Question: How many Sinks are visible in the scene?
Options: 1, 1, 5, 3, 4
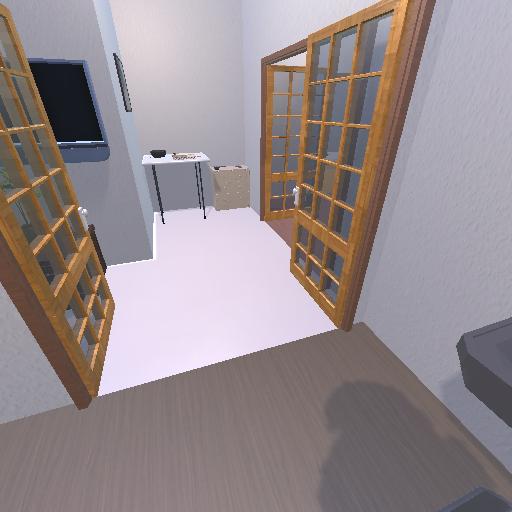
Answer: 1